Question:
If you look at the image above, you will see there is gap on the left of the slide. According to my coding there should be no gap and the slide should display at the center of the header.
The side is live at <URL>
Can anyone figure out why this is happening?
Any help is highly appreciated.
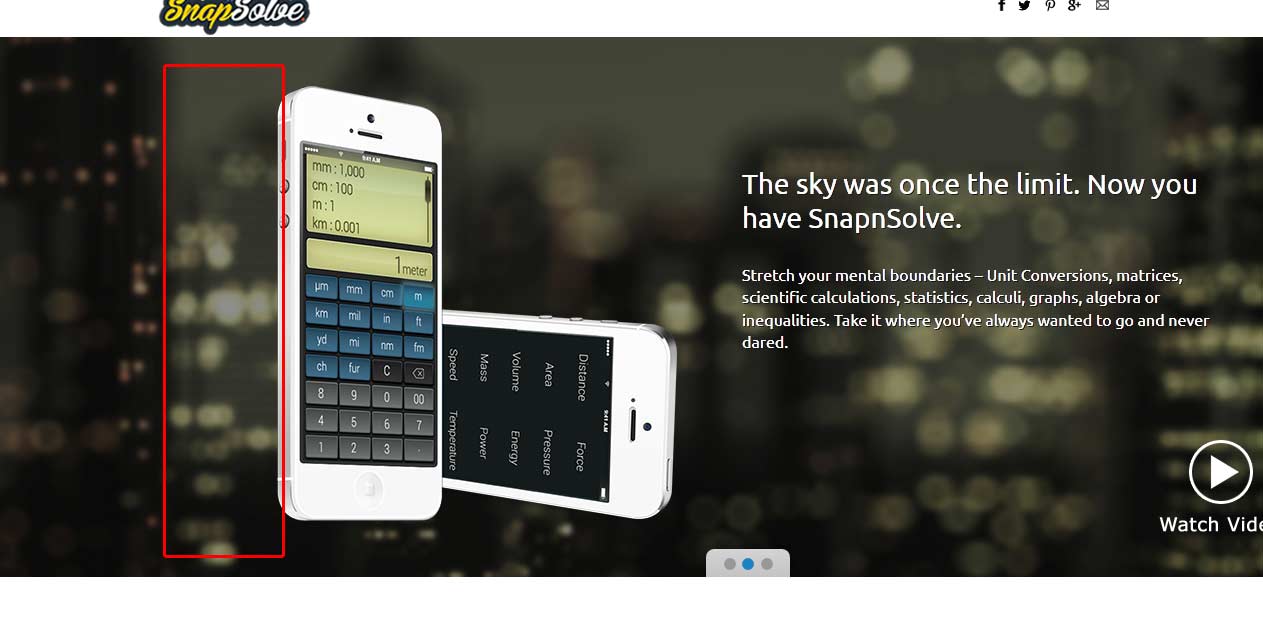
Answer: Your div with class '.intro' is aligned in the center and has a 'max-width of 980px'. Therefore everything in the div will be positioned according to this max-width.
If you want it wider, just make it larger or position it in a different way (e.g. relative values).